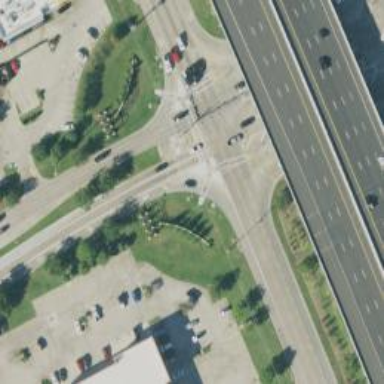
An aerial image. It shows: Secondary road with frontage access.